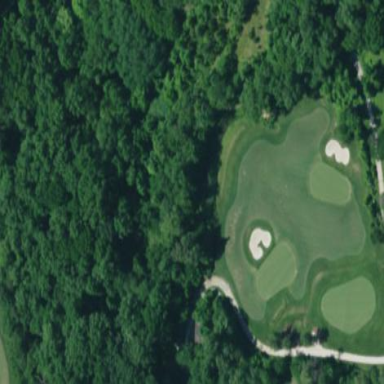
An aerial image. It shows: Grassy area designated as golf fairway.